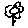
Label: flower